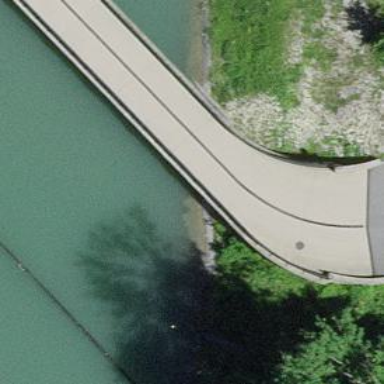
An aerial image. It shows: Paved service road on bridge.